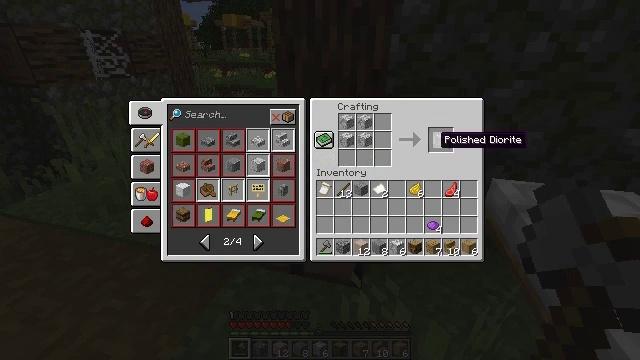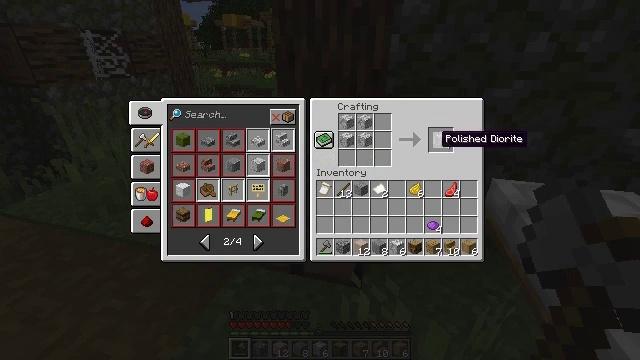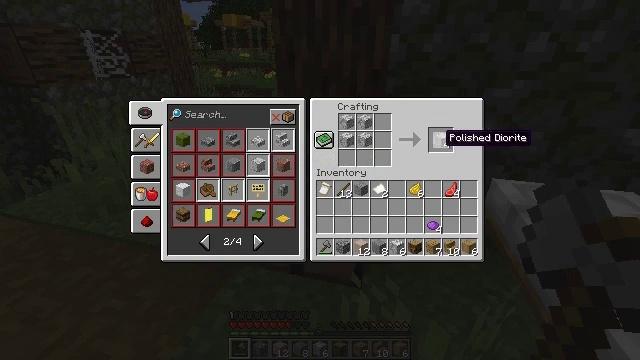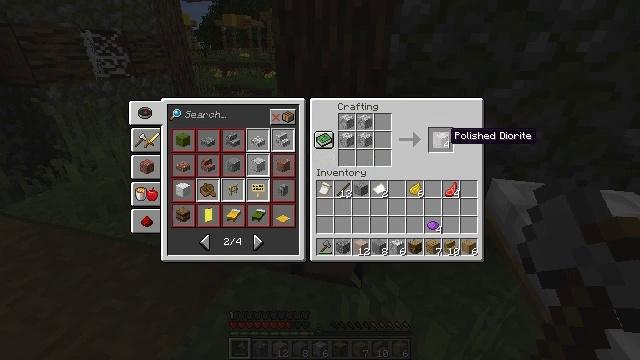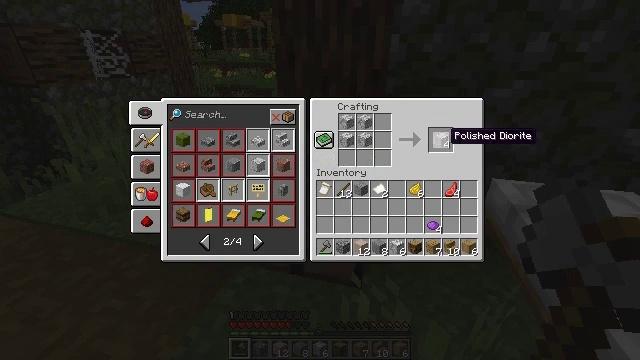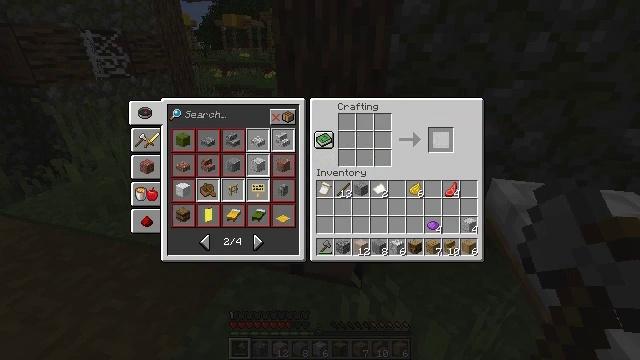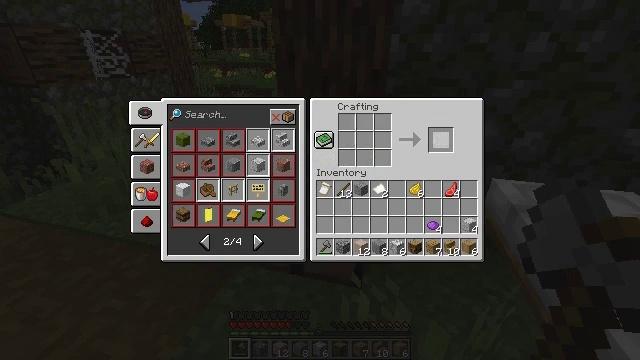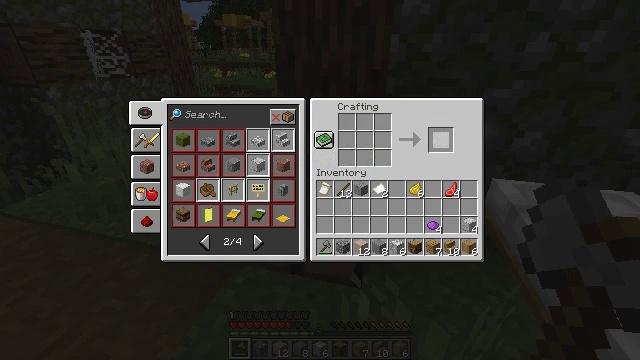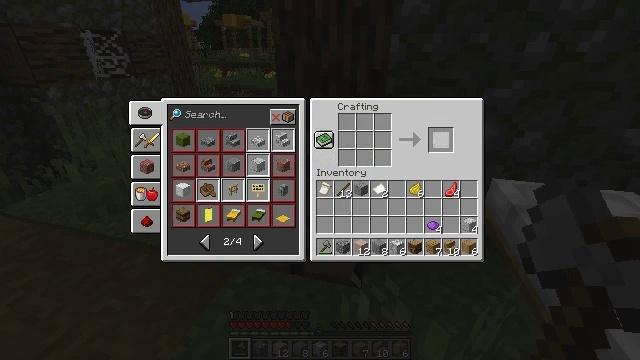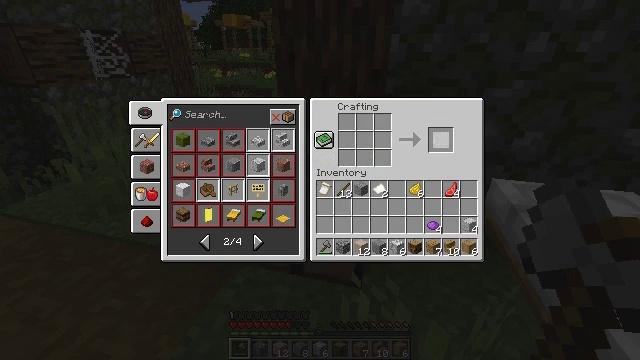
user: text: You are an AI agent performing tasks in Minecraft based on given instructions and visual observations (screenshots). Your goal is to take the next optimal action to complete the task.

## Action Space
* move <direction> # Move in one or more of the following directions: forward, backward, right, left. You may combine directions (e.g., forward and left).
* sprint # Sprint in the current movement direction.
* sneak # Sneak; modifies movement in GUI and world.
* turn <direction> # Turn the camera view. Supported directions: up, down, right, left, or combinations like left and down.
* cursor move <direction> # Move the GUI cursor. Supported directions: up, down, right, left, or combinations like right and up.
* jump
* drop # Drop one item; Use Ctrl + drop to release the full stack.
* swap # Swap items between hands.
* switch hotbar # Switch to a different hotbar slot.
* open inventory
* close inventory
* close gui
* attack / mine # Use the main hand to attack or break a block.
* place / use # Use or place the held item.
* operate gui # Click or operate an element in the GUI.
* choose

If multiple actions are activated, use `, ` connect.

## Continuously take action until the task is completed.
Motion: motion action
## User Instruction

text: Access the crafting table to produce polished diorite from diorite.
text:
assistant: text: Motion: sneak
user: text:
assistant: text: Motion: sneak
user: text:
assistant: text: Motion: sneak
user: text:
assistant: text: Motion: sneak
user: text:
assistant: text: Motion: sneak, operate gui
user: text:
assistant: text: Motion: sneak, operate gui
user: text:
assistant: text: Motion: sneak
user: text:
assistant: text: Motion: sneak
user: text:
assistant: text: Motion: sneak
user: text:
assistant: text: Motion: sneak